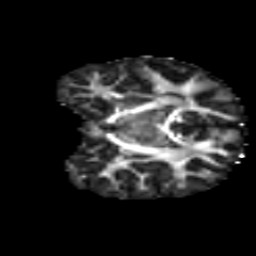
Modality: FA
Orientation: coronal
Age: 10
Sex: female
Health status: ill
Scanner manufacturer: ge
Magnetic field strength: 3 T
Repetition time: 6.752 s
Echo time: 0.079 s